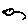
Label: bird